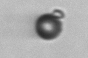
Label: bead